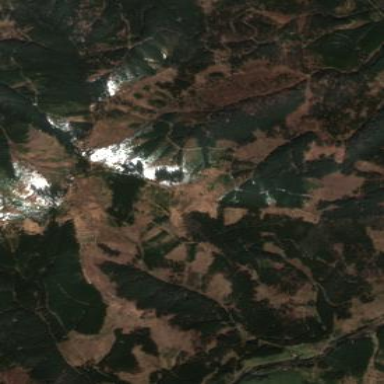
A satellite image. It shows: Clearcut area used for logging with scrub vegetation.